Question: I've tried to implement an inefficient function to generate the points, normals, tex coords, and index list of a sphere.
Ignoring the lines, when I draw the sphere with OpenGL I get the following output which is clearly wrong:

Can anyone help me understand what's wrong with my code?
'''
public SphereObject()
{
super();
// inefficient but quick sphere data
int num_points = 16;
double as = Math.PI / num_points;
double theta, phi;
double [] p;
ArrayList<double []> points = new ArrayList<double []>();
ArrayList<Integer> edges = new ArrayList<Integer>();
ArrayList<double []> normals = new ArrayList<double []>();
ArrayList<double []> tex = new ArrayList<double []>();
theta = Math.PI;
phi = Math.PI / 2;
for(int row = 0; row < num_points; row++)
{
for(int col = 0; col < num_points; col++)
{
p = new double[3];
p[0] = Math.sin(theta) * Math.cos(phi - as);
p[1] = Math.cos(theta) * Math.cos(phi - as);
p[2] = Math.sin(phi - as);
points.add(p);
normals.add(p);
tex.add(new double [] {0, 0});
p = new double[3];
p[0] = Math.sin(theta + 2 * as) * Math.cos(phi - as);
p[1] = Math.cos(theta + 2 * as) * Math.cos(phi - as);
p[2] = Math.sin(phi - as);
points.add(p);
normals.add(p);
tex.add(new double [] {1, 0});
p = new double[3];
p[0] = Math.sin(theta + 2 * as) * Math.cos(phi);
p[1] = Math.cos(theta + 2 * as) * Math.cos(phi);
p[2] = Math.sin(phi);
points.add(p);
normals.add(p);
tex.add(new double [] {1, 1});
p = new double[3];
p[0] = Math.sin(theta) * Math.cos(phi);
p[1] = Math.cos(theta) * Math.cos(phi);
p[2] = Math.sin(phi);
points.add(p);
normals.add(p);
tex.add(new double [] {0, 1});
// make triangles
edges.add(points.size()-1);
edges.add(points.size()-3);
edges.add(points.size()-4);
edges.add(points.size()-1);
edges.add(points.size()-2);
edges.add(points.size()-3);
theta -= 2 * as;
}
phi -= as;
}
sphereVertices = new double[points.size() * 3];
sphereTexcoords = new double[tex.size() * 2];
sphereNormals = new double[normals.size() * 3];
sphereIndices = new short[edges.size() * 1];
for(int c1 = 0; c1 < points.size(); c1 += 3)
{
sphereVertices[c1] = points.get(c1)[0];
sphereVertices[c1+1] = points.get(c1)[1];
sphereVertices[c1+2] = points.get(c1)[2];
}
for(int c1 = 0; c1 < tex.size(); c1 += 2)
{
sphereTexcoords[c1] = tex.get(c1)[0];
sphereTexcoords[c1+1] = tex.get(c1)[1];
}
for(int c1 = 0; c1 < normals.size(); c1 += 3)
{
sphereNormals[c1] = normals.get(c1)[0];
sphereNormals[c1+1] = normals.get(c1)[1];
sphereNormals[c1+2] = normals.get(c1)[2];
}
for(int c1 = 0; c1 < edges.size(); c1++)
{
sphereIndices[c1] = edges.get(c1).shortValue();
}
mVertBuff = fillBuffer(sphereVertices);
mTexCoordBuff = fillBuffer(sphereTexcoords);
mNormBuff = fillBuffer(sphereNormals);
mIndBuff = fillBuffer(sphereIndices);
}
'''
My OpenGL code is below. The 'getVertices()' functions et al return the buffers created in the Sphere constructor above.
'''
Matrix.translateM(modelViewMatrix, 0, 0, 0, kObjectScale);
Matrix.scaleM(modelViewMatrix, 0, kObjectScale, kObjectScale, kObjectScale);
GLES20.glUseProgram(shaderProgramID);
GLES20.glVertexAttribPointer(vertexHandle, 3, GLES20.GL_FLOAT, false, 0, sphere.getInstance().getVertices());
GLES20.glVertexAttribPointer(normalHandle, 3, GLES20.GL_FLOAT, false, 0, sphere.getInstance().getNormals());
GLES20.glVertexAttribPointer(textureCoordHandle, 2, GLES20.GL_FLOAT, false, 0, sphere.getInstance().getTexCoords());
GLES20.glEnableVertexAttribArray(vertexHandle);
GLES20.glEnableVertexAttribArray(normalHandle);
GLES20.glEnableVertexAttribArray(textureCoordHandle);
GLES20.glActiveTexture(GLES20.GL_TEXTURE0);
GLES20.glBindTexture(GLES20.GL_TEXTURE_2D, mTextures.get(2).mTextureID[0]);
Matrix.translateM(modelViewMatrix, 0, (float)result[0], (float)result[1], (float)result[2]);
Matrix.rotateM(modelViewMatrix, 0, 0, 1, 0, 0);
Matrix.rotateM(modelViewMatrix, 0, 0, 0, 1, 0);
Matrix.rotateM(modelViewMatrix, 0, 0, 0, 0, 1);
Matrix.scaleM(modelViewMatrix, 0, 5, 5, 5);
Matrix.multiplyMM(modelViewProjection, 0, vuforiaAppSession.getProjectionMatrix().getData(), 0, modelViewMatrix, 0);
GLES20.glEnable(GLES20.GL_BLEND);
GLES20.glUniformMatrix4fv(mvpMatrixHandle, 1, false, modelViewProjection, 0);
GLES20.glUniform1i(texSampler2DHandle, 0);
GLES20.glDrawElements(GLES20.GL_TRIANGLES, sphere.getInstance().getNumObjectIndex(), GLES20.GL_UNSIGNED_SHORT, sphere.getInstance().getIndices());
GLES20.glDisable(GLES20.GL_BLEND);
GLES20.glDisableVertexAttribArray(vertexHandle);
GLES20.glDisableVertexAttribArray(normalHandle);
GLES20.glDisableVertexAttribArray(textureCoordHandle);
'''
The 'fillBuffer' code is as follows:
'''
protected Buffer fillBuffer(double[] array)
{
// Convert to floats because OpenGL doesn't work on doubles, and manually
// casting each input value would take too much time.
// Each float takes 4 bytes
ByteBuffer bb = ByteBuffer.allocateDirect(4 * array.length);
bb.order(ByteOrder.LITTLE_ENDIAN);
for (double d : array)
bb.putFloat((float) d);
bb.rewind();
return bb;
}
'''
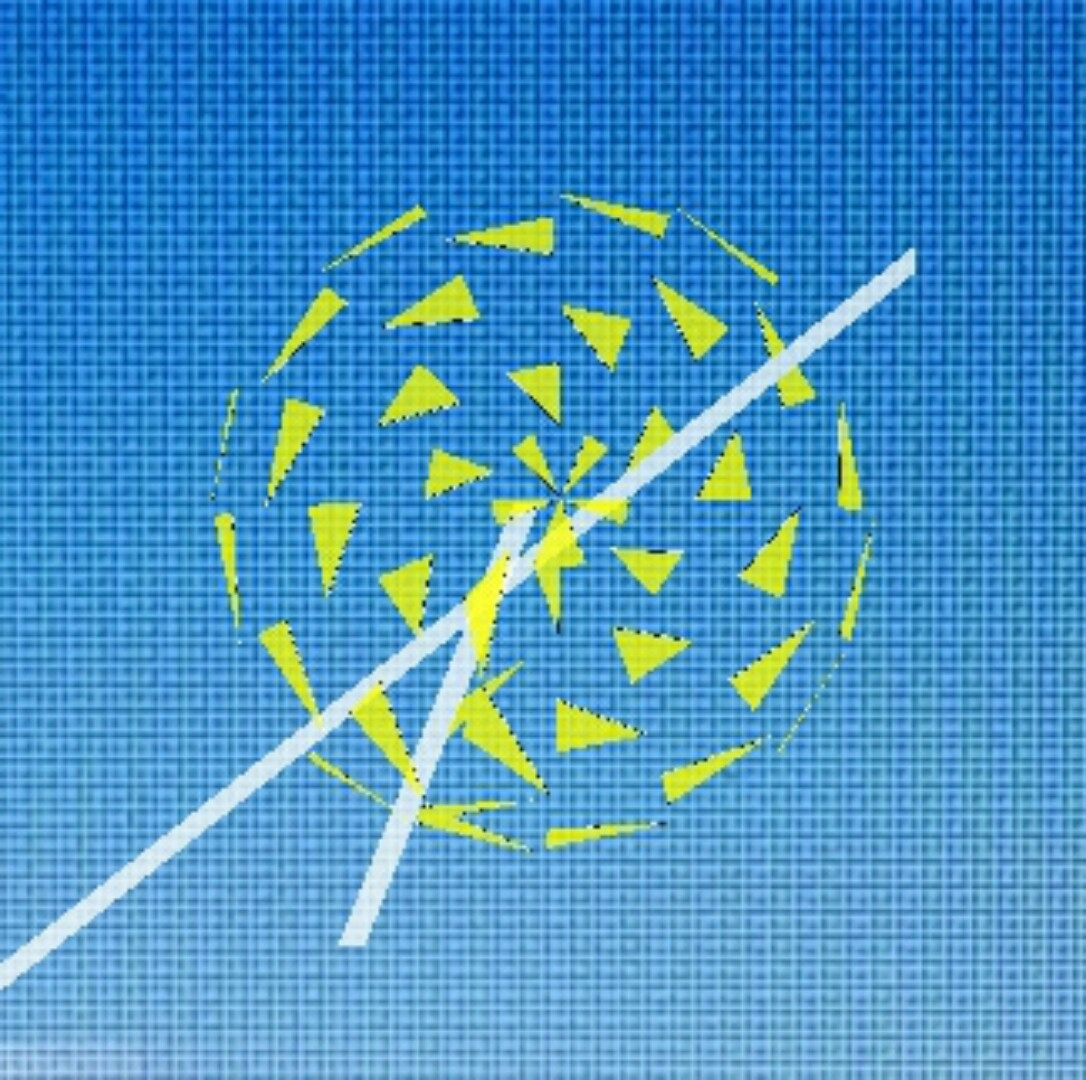
Answer: The problem is when you add the points to the final arrays:
'''
for(int c1 = 0; c1 < points.size(); c1 += 3)
{
sphereVertices[c1] = points.get(c1)[0];
sphereVertices[c1+1] = points.get(c1)[1];
sphereVertices[c1+2] = points.get(c1)[2];
}
'''
instead of using the same index for both the array and the list us separate ones:
'''
for(int c1 = 0, i= 0; c1 < points.size(); c1++)
{
sphereVertices[i++] = points.get(c1)[0];
sphereVertices[i++] = points.get(c1)[1];
sphereVertices[i++] = points.get(c1)[2];
}
'''
same for the other arrays